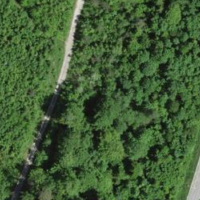
EUNIS habitat code: 41
Species observed at this site:
Cirsium palustre